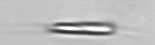
Label: Chrysochromulina